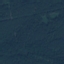
Land use / land cover class: Forest